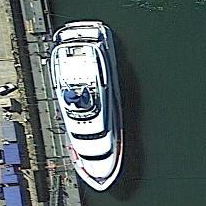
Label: Civil_yacht